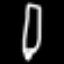
Label: pencil